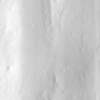
Label: not_dusty